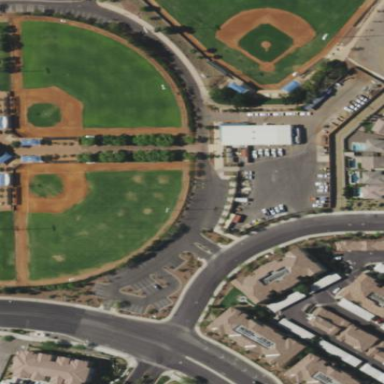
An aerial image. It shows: Baseball pitch for leisure and sports activities.